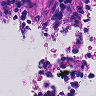
Metastatic tissue present: no